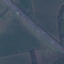
Land use / land cover: Highway